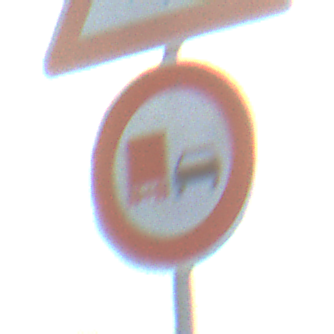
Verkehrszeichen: UeberholverbotKraftfahrzeuge
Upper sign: FlugbetriebLinks
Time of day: SunriseSunset
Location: Outdoor (RoadRail)
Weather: PartlyCloudy
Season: NotSpecified
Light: Natural